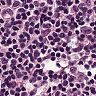
Metastatic tissue present: no